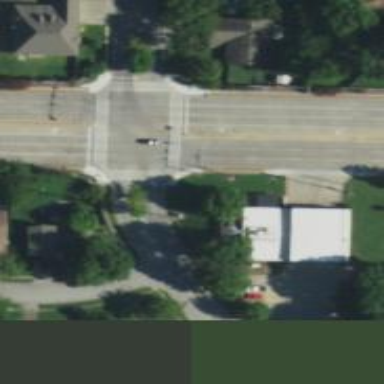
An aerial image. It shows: Crossing road.